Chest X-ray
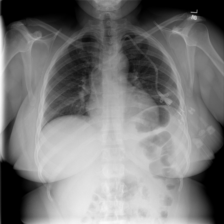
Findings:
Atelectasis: positive
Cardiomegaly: negative
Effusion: negative
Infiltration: negative
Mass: negative
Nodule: negative
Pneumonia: negative
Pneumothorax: negative
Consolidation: negative
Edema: negative
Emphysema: negative
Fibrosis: negative
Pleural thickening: negative
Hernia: negative